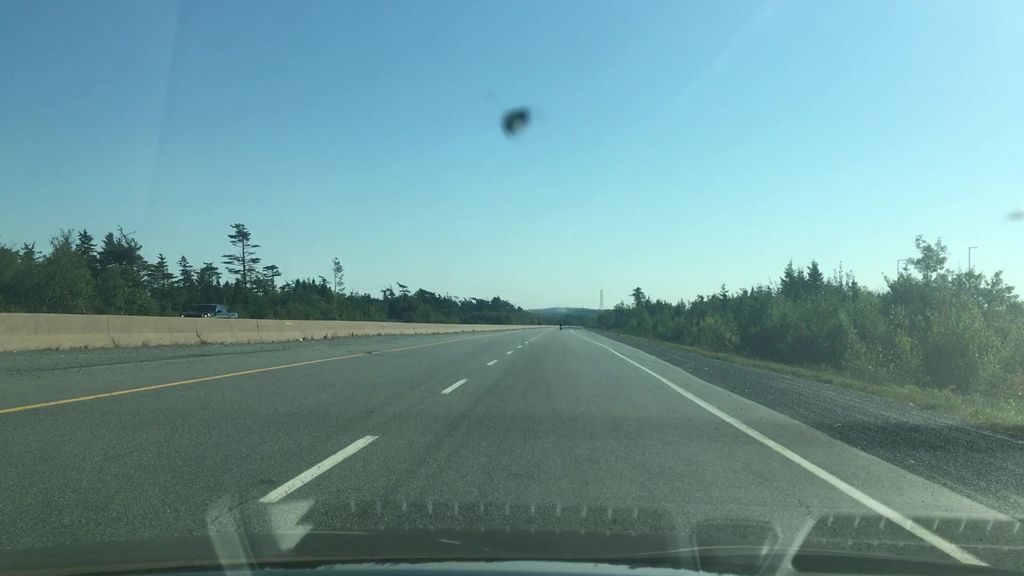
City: halifax